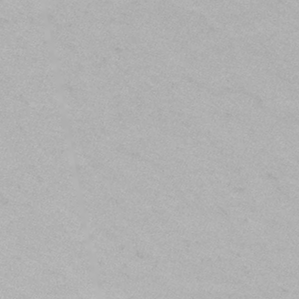
Label: frost